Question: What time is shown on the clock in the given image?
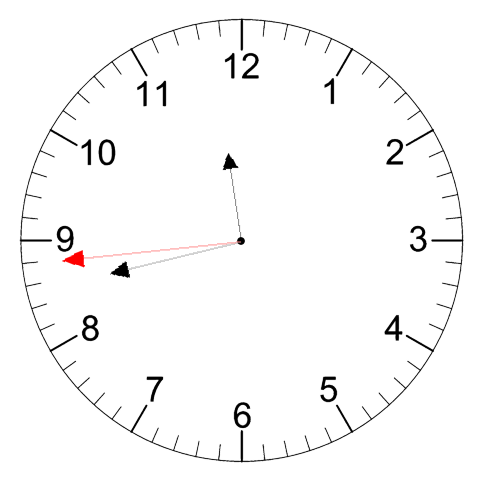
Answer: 11:42:44